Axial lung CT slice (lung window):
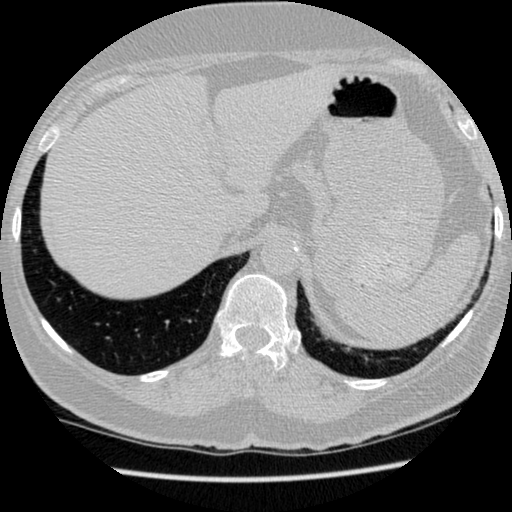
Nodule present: no